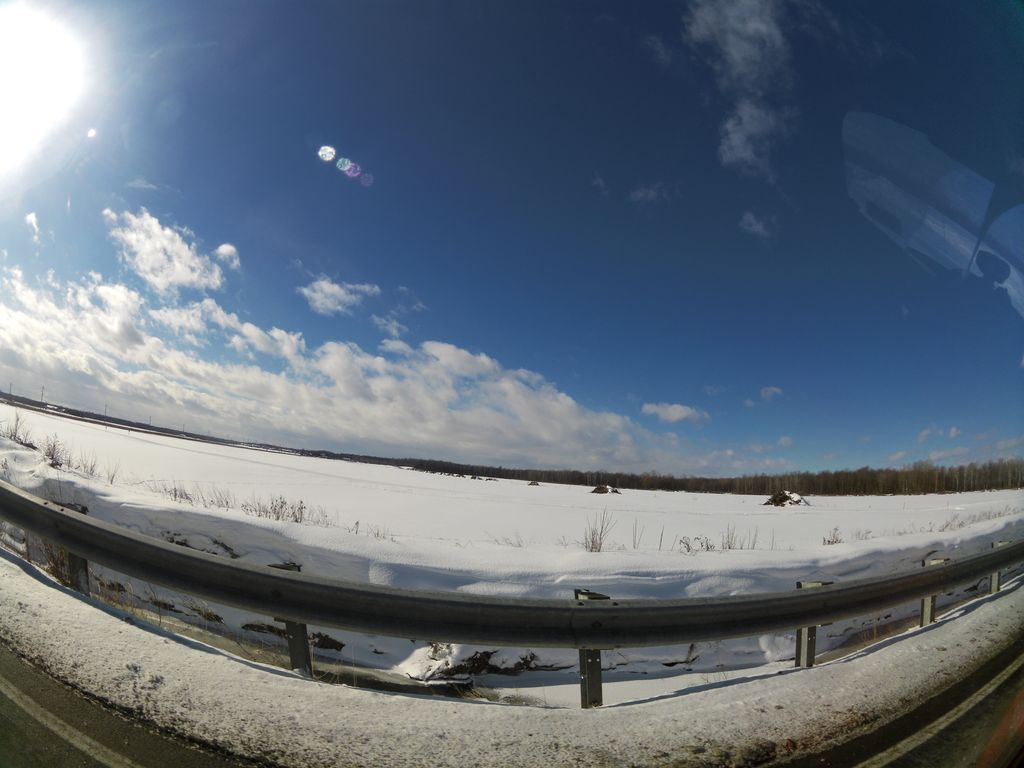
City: ottawa-gatineau